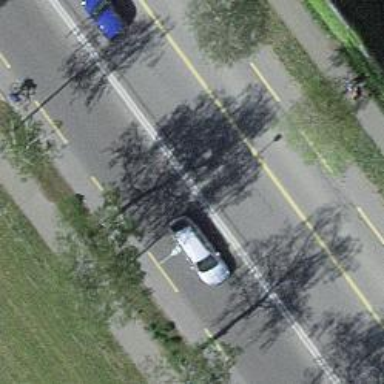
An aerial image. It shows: Secondary road with asphalt surface. It has lane for cyclists on both sides and lane for buses on the right.